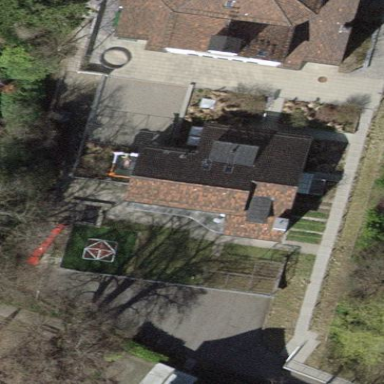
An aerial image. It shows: Kindergarten building.